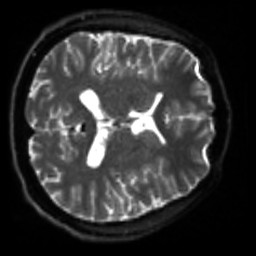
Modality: sbref
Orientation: axial
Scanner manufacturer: siemens
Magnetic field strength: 3 T
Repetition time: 4 s
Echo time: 0.0594 s